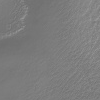
Atmospheric dust classification: not_dusty